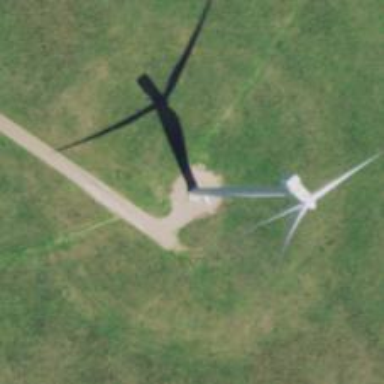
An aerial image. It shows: Wind generator using horizontal axis wind turbines.